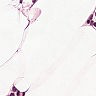
Metastatic tissue present: yes